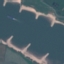
Land use / land cover class: River